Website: macys
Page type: delivery-shipping
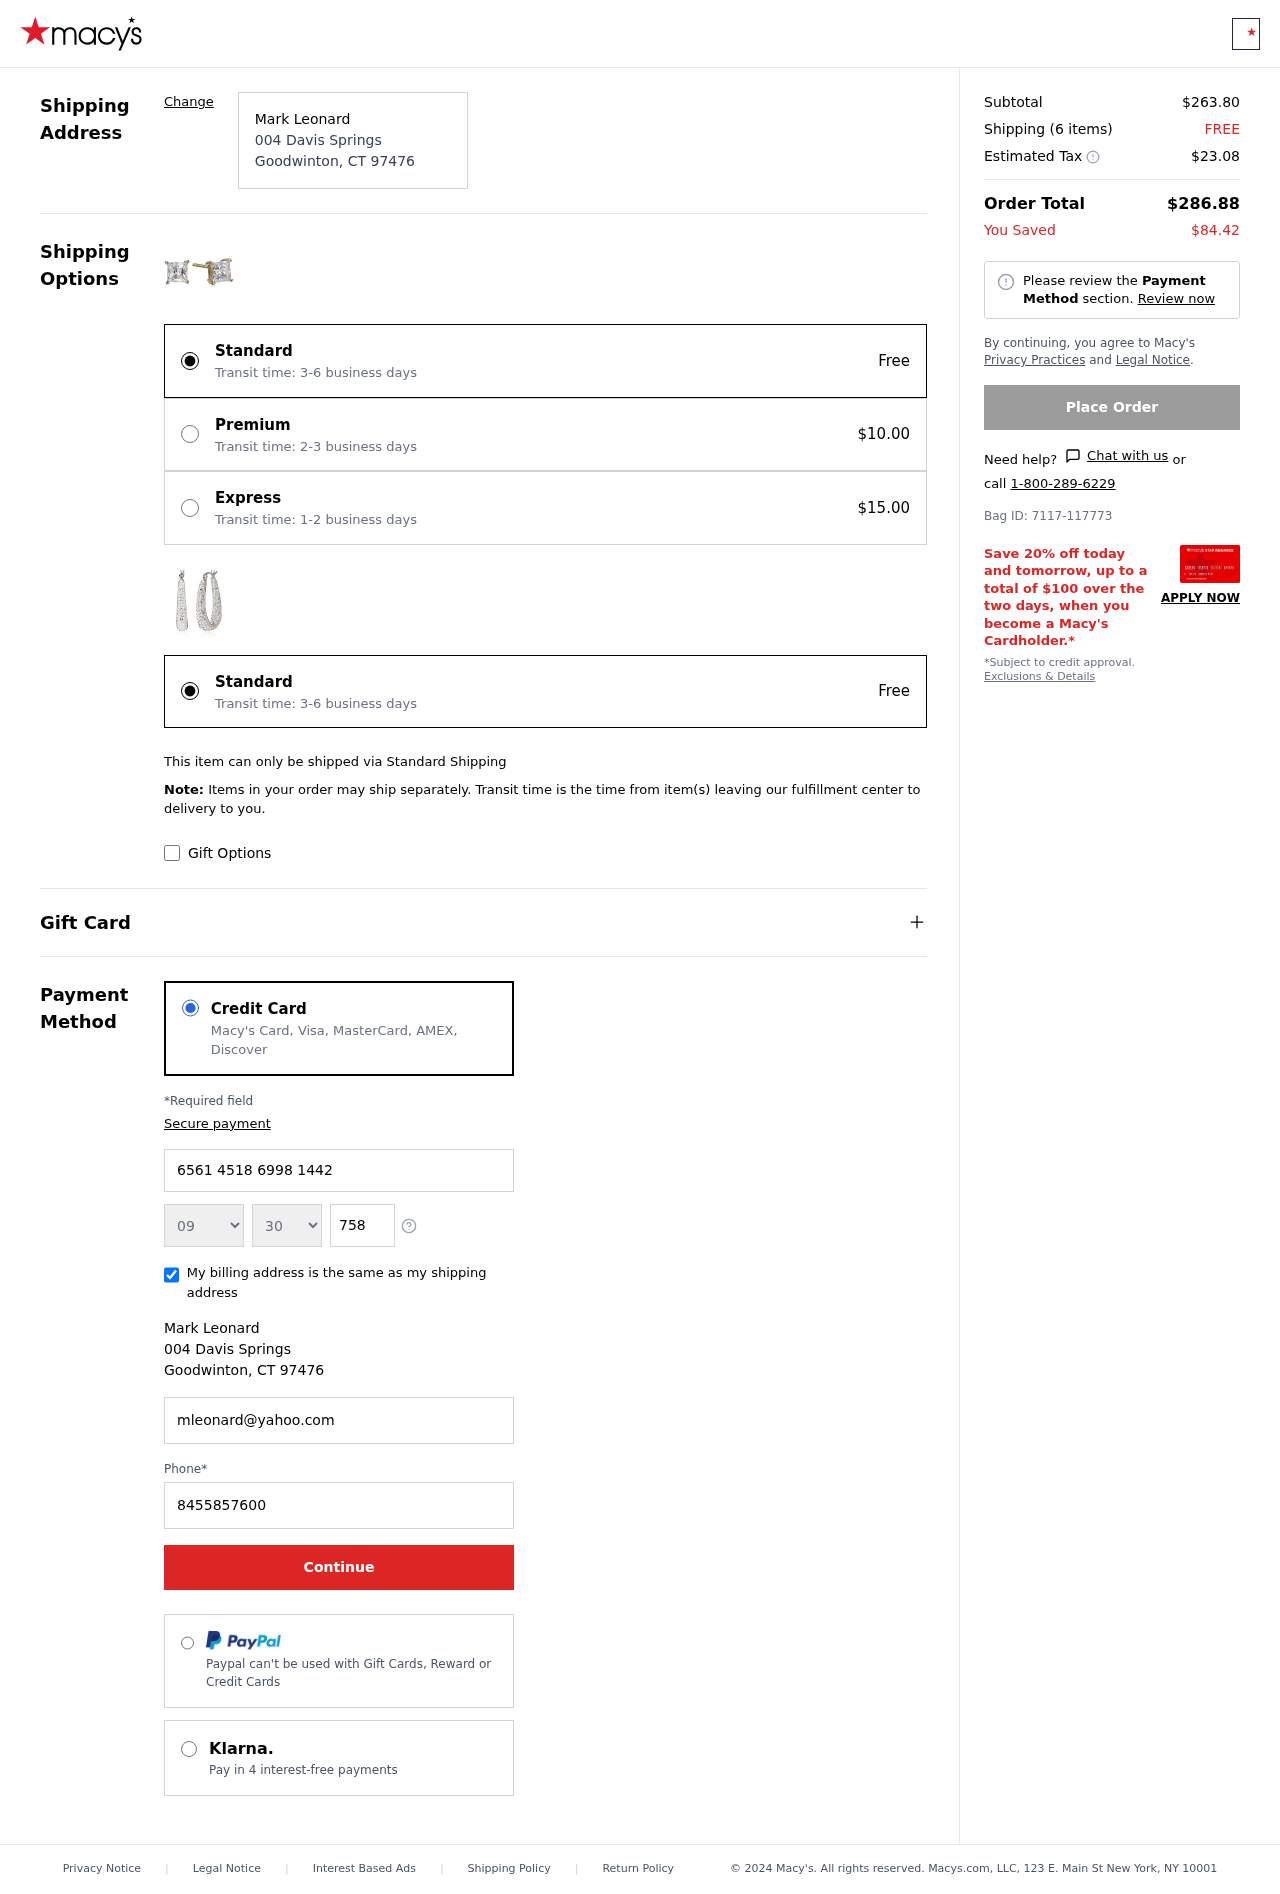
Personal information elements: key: PII_CARD_EXPIRY_MONTH
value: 09
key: PII_CARD_EXPIRY_YEAR
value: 30
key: PII_CITY
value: Goodwinton
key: PII_CITY_STATE_ZIP
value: Goodwinton, CT 97476
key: PII_FULLNAME
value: Mark Leonard
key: PII_POSTCODE
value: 97476
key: PII_STATE_ABBR
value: CT
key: PII_STREET
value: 004 Davis Springs
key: PII_CARD_NUMBER
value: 6561 4518 6998 1442
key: PII_CARD_CVV
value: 758
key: PII_EMAIL
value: mleonard@yahoo.com
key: PII_PHONE
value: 8455857600
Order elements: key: ORDER_SUBTOTAL
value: $263.80
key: ORDER_NUM_ITEMS
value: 6
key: ORDER_SHIPPING_COST
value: FREE
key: ORDER_TAX
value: $23.08
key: ORDER_TOTAL
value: $286.88
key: ORDER_SAVINGS
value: $84.42
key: ORDER_BAG_ID
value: Bag ID: 7117-117773